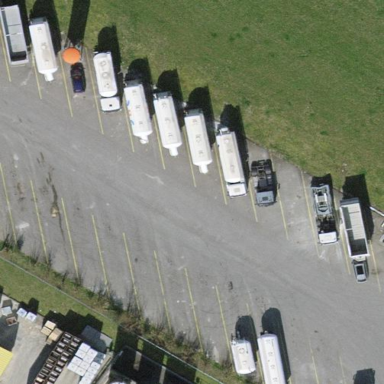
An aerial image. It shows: Parking area with surface.